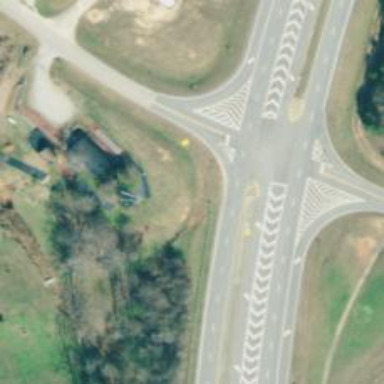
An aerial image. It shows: Stop road.